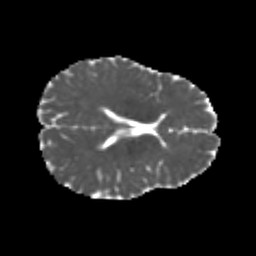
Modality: MD
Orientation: axial
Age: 25
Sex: female
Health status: healthy
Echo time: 0.074 s